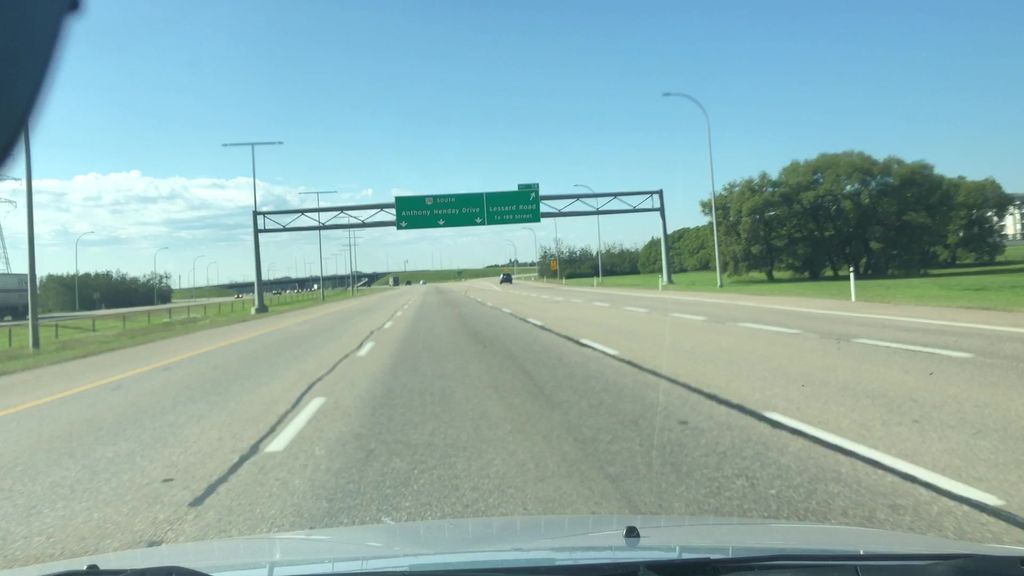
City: edmonton